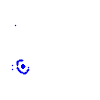
Particle: electron